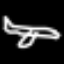
Label: airplane